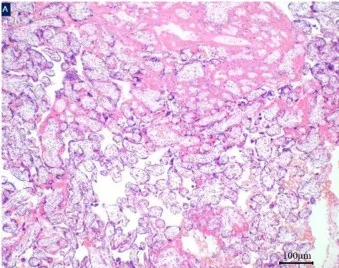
Histology of the umbilical cord. A white thrombus was found in the umbilical artery of fetus. Placenta parenchyma hematoxylin and eosinx40 magnification (A).
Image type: pathology (h&e)